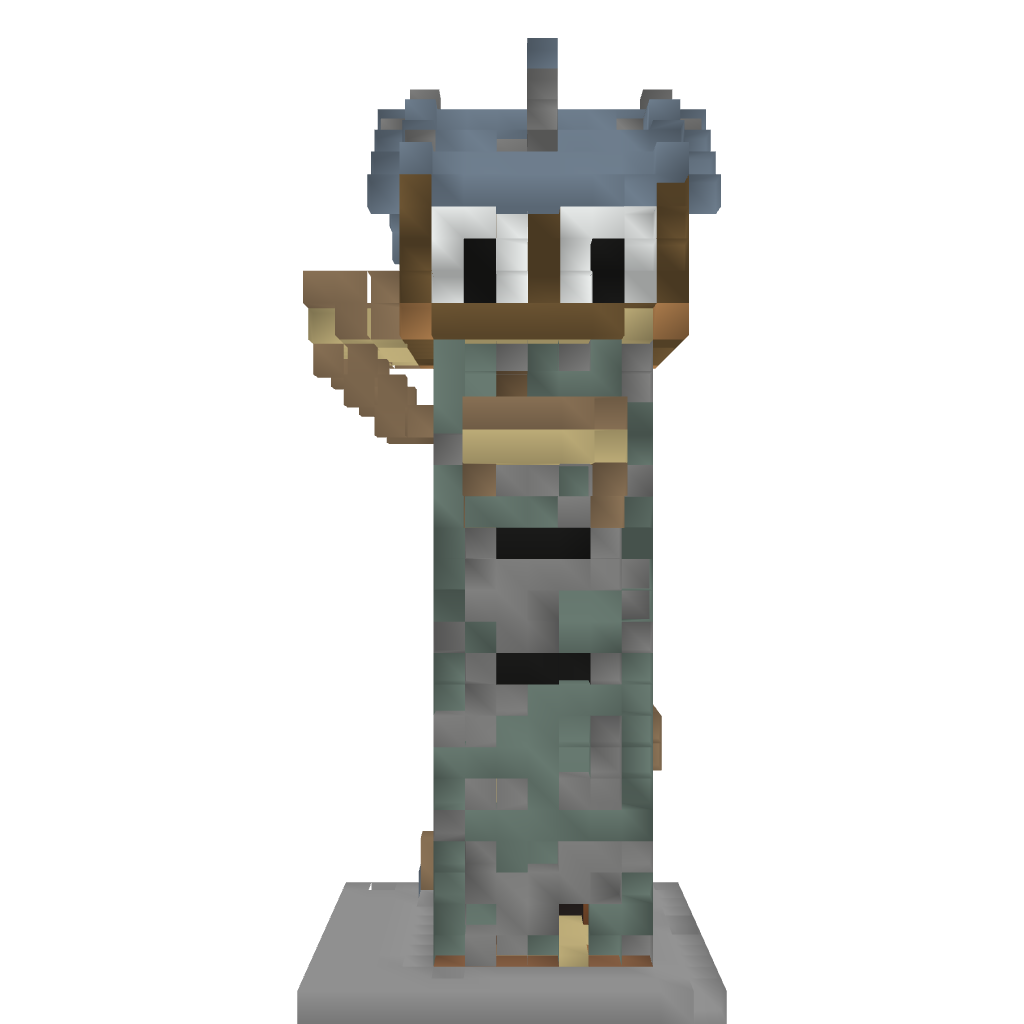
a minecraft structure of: watch tower